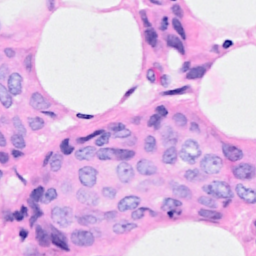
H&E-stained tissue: Breast